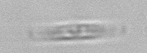
Label: pennate